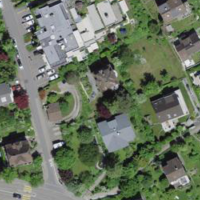
EUNIS habitat code: 54
Species observed at this site:
Chelidonium majus